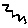
Label: zigzag